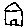
Label: house